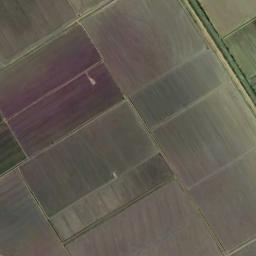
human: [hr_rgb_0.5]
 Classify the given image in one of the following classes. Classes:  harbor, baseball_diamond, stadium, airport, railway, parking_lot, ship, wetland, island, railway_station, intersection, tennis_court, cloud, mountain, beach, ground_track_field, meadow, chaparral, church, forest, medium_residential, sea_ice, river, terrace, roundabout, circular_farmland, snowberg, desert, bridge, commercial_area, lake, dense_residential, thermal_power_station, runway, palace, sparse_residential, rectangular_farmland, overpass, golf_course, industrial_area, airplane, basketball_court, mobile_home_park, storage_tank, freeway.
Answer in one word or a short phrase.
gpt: rectangular_farmland